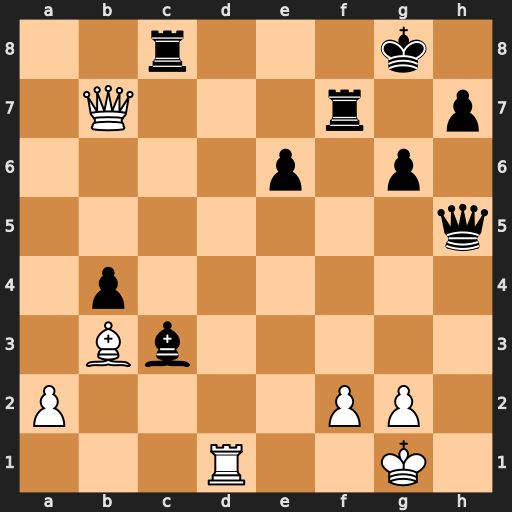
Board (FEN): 2r3k1/1Q3r1p/4p1p1/7q/1p6/1Bb5/P4PP1/3R2K1
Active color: w
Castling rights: -
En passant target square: -
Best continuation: Qxc8+ Kg7 Qxe6